Question: I've got a new server running Windows Server 2012 RS and IIS 8.5.
I've installed SQL Server 2014 Express and was having problems getting sites under IIS to connect to (initially placeholder) databases. In an effort do get the Visual Studio 2010 Shell to display the debug information, I ran 'subinacl' as per this question (<URL> but now SSMS itself no longer launches! When I try to launch it I get a box saying:
> Invalid license data. Reinstall is required.
The underlying Visual Studio 2010 Shell was reporting this when I was trying to debug the original issue but now SSMS is saying that right on launch.
I've uninstalled and reinstalled SSMS but the problem still exists. I've installed Visual Studio 2012 Express to see if that fixes the license issue, but it didn't. Any advise would be appreciated.

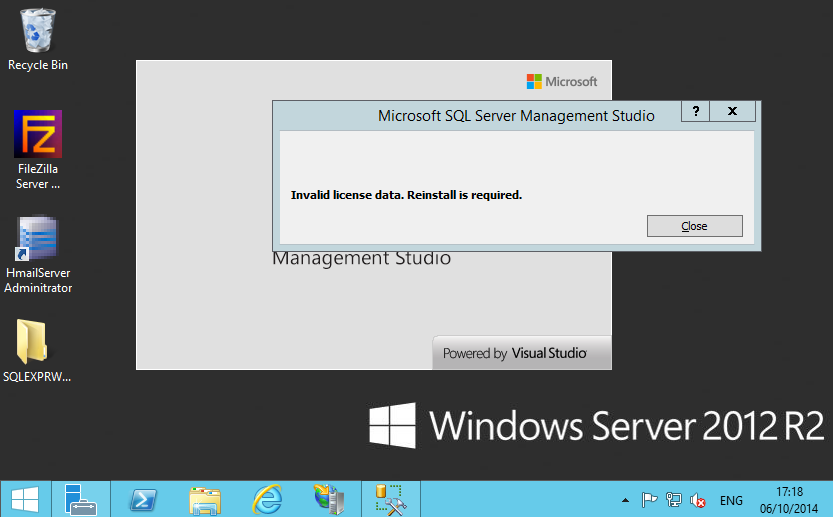
Answer: I found the solution to this issue here:
<URL>
Basically it involves these two steps:
1. Uninstall Visual Studio 2010 Shell (Isolated) ENU (or equiv)
2. Repair SQL Server 2014 (if repair doesn't work from Add/Remove Programs then rerun SETUP.EXE from the installation source and chose the repair option - you can redownload and unpack if you don't have this)